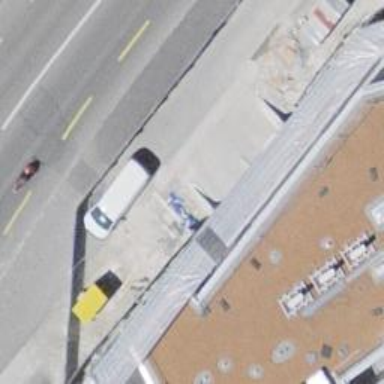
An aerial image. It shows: Parking entrance.